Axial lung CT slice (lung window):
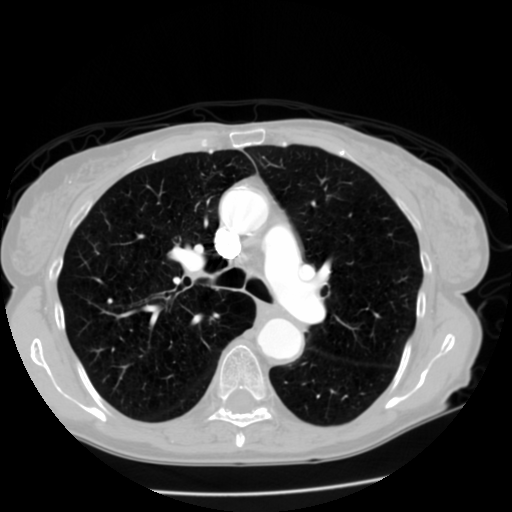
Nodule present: no